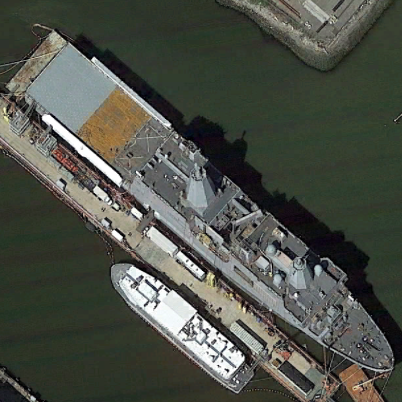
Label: San_Antonio-class_transport_dock